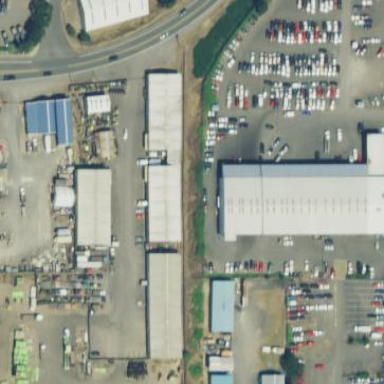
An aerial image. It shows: Industrial area.